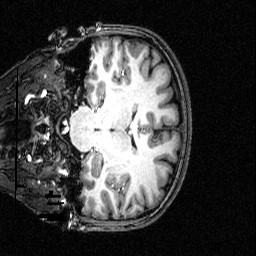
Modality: T1w
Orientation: coronal
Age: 26
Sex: male
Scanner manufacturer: siemens
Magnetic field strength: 3 T
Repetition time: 2.5 s
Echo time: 0.00393 s